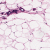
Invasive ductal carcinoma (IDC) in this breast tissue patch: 0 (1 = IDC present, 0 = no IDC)